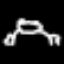
Label: frog